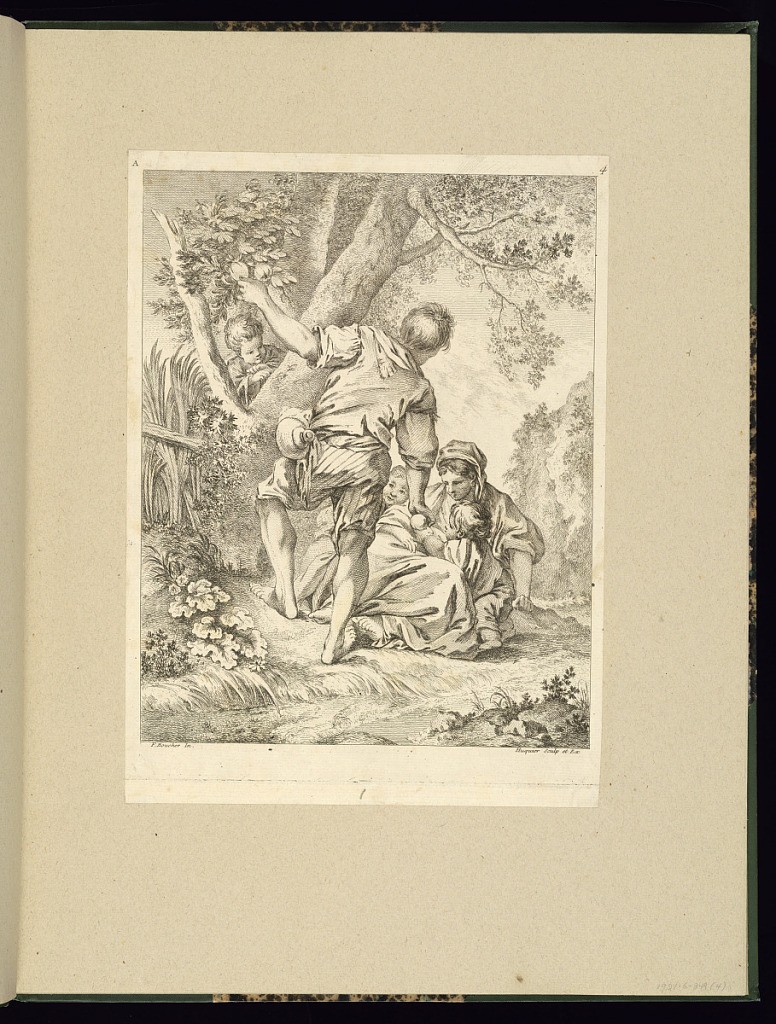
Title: Figures in a Landscape
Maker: François Boucher, French, 1703–1770
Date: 1751
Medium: Etching on laid paper
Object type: Print
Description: A pastoral family scene in a landscape. A woman sits on the ground with two children, a man standing in front of her, offers one of the children an apple, which he has picked from the tree to his left. Another child is standing behind the tree. Trees and rocks are visible in the background. The plate is numbered and signed.